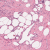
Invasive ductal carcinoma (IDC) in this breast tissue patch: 0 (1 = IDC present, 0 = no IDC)